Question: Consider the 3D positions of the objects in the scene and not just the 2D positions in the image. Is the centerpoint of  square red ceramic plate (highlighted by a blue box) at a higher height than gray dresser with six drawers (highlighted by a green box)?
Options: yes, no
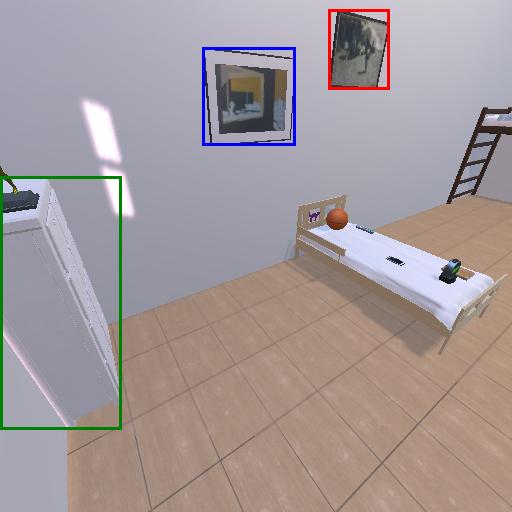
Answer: yes